Milling tool wear sample.
Tool blade image: 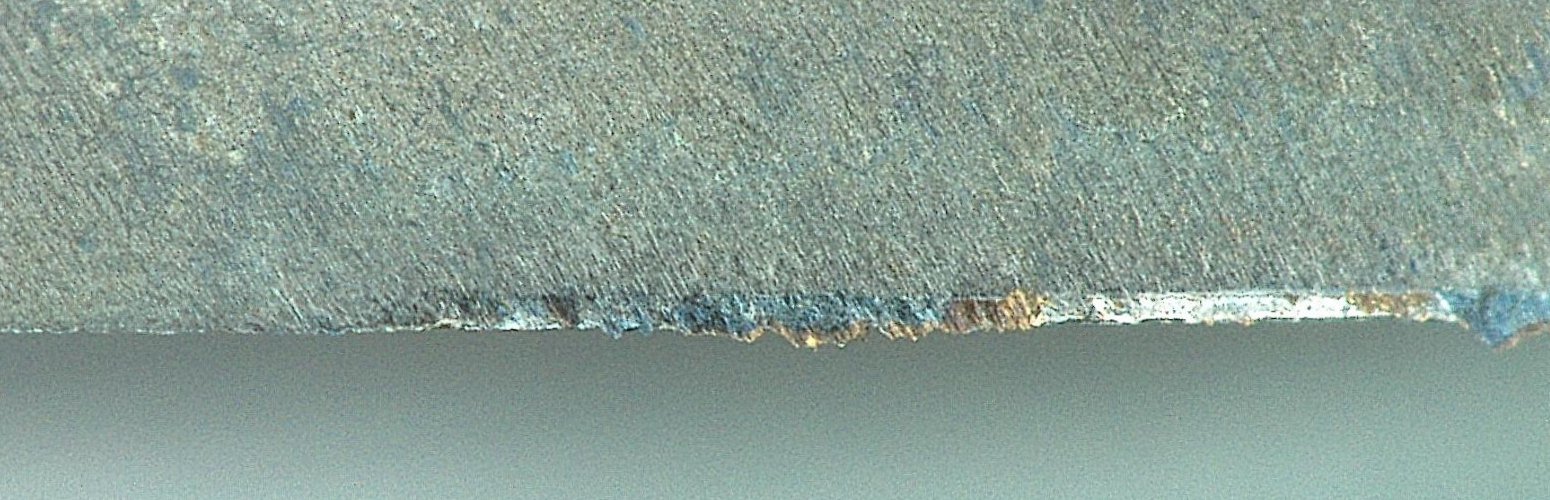
Chip image: 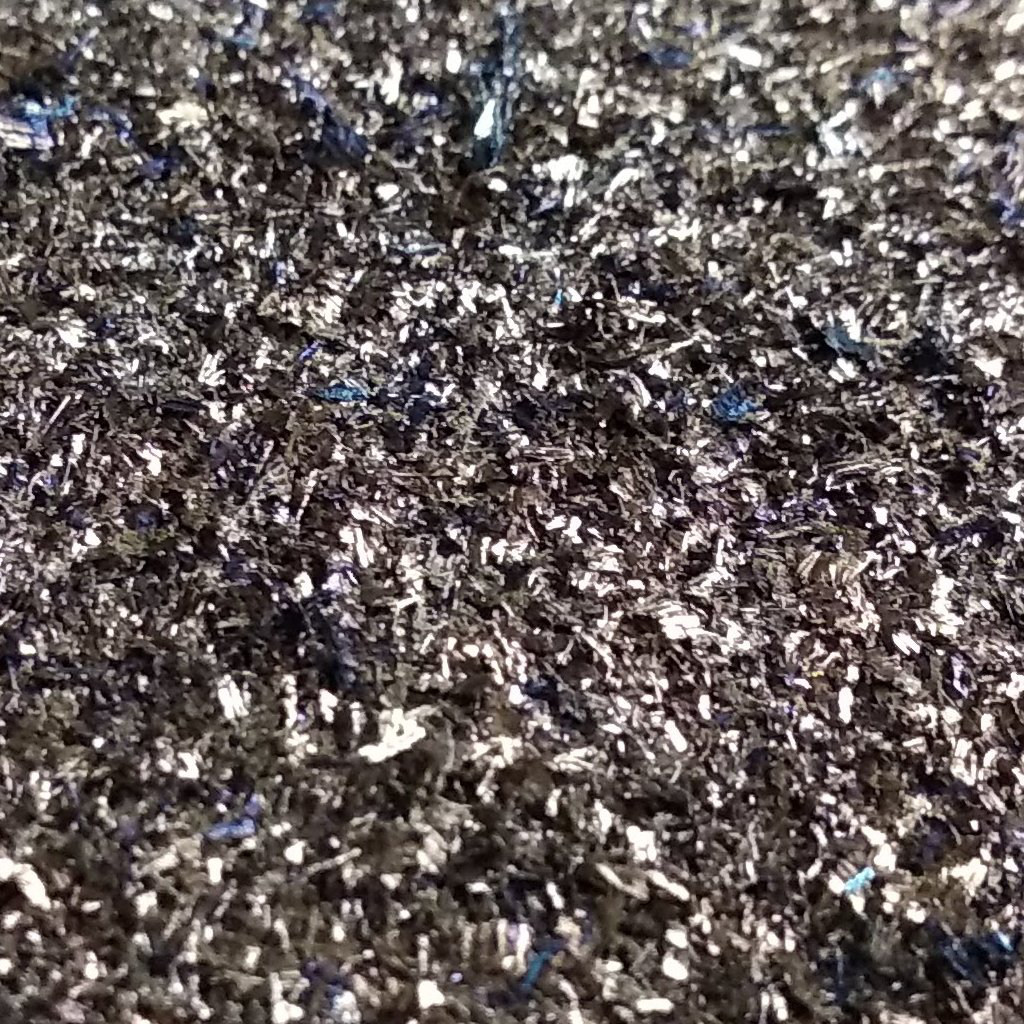
Workpiece image: 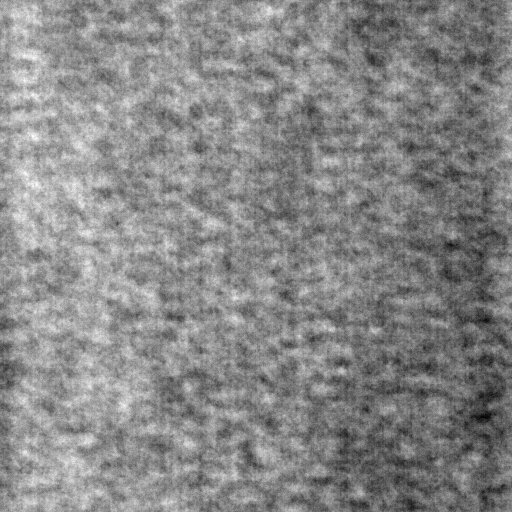
Tool wear state: used
Gaps: 21.9
Flank wear: 97.58
Overhang: 26.48
Force-signal Mel-spectrograms (X, Y, Z axes): 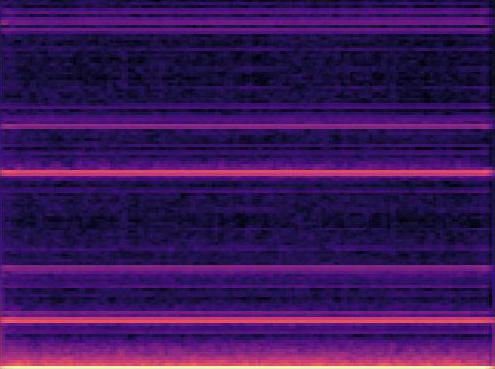 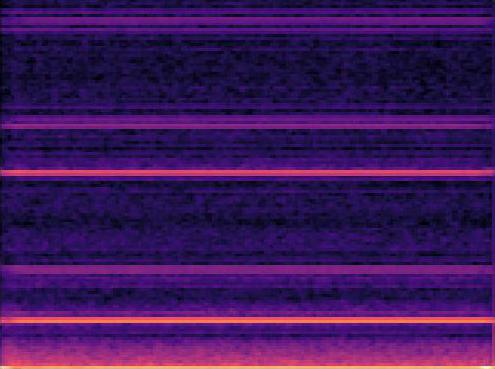 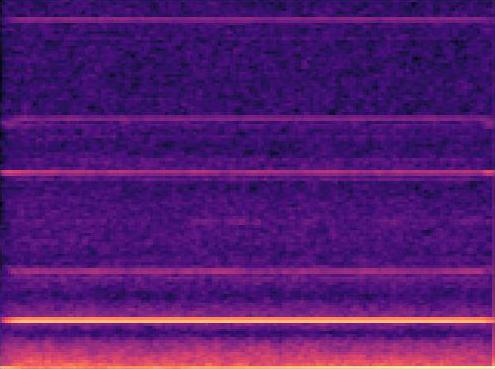
Force-signal scalograms (X, Y, Z axes): 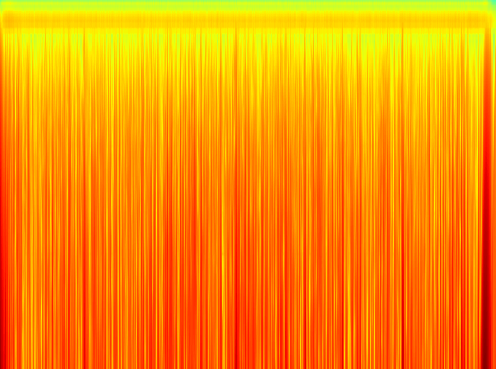 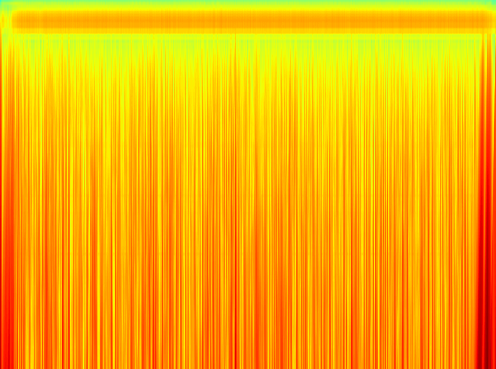 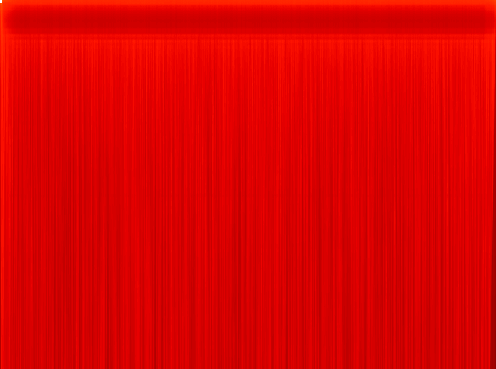
Force phase: steady_state_stabilization_wear